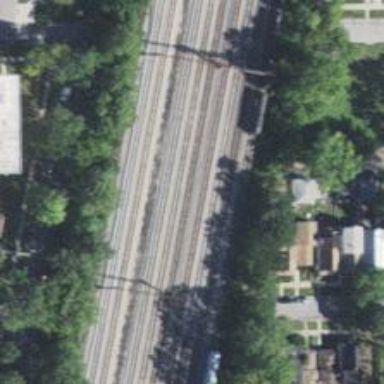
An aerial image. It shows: Railway line on embankment.